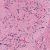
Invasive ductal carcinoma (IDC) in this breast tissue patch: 1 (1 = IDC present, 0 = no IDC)